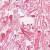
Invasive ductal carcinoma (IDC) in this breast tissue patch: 0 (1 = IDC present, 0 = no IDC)